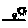
Label: tree